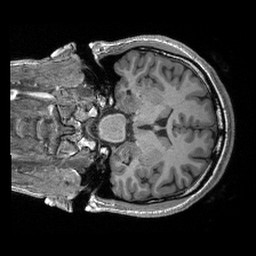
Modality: T1w
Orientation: coronal
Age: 21
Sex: female
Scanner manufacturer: siemens
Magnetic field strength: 3 T
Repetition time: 2.4 s
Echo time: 0.00191 s